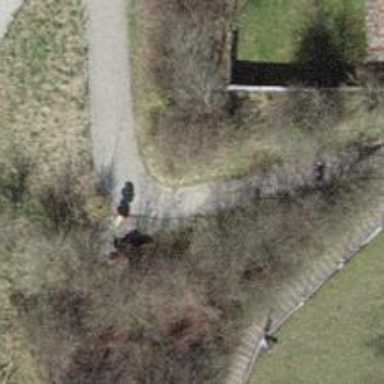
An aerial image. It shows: Footway along the road.